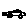
Label: car